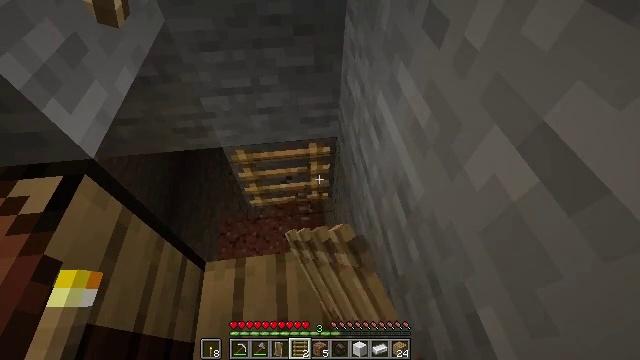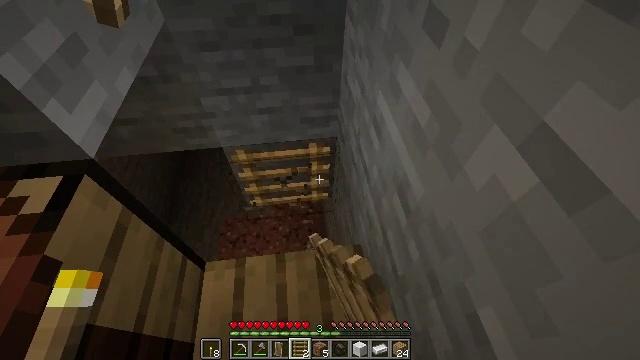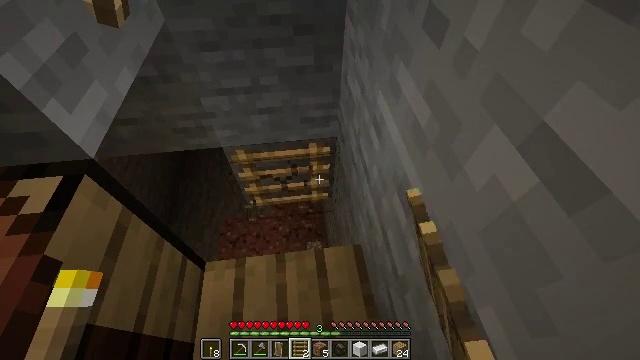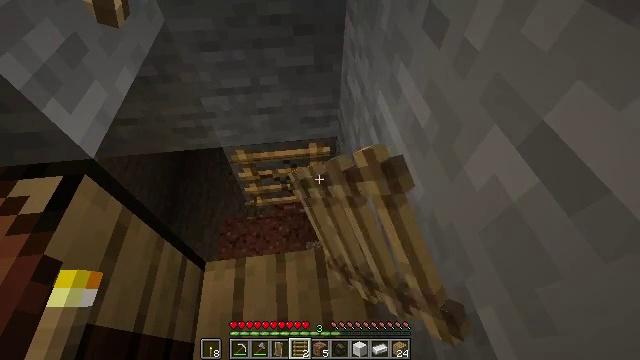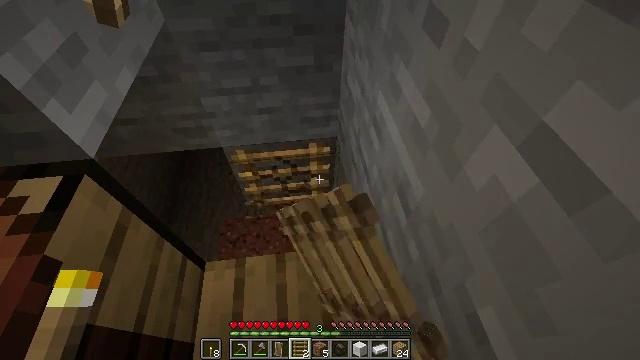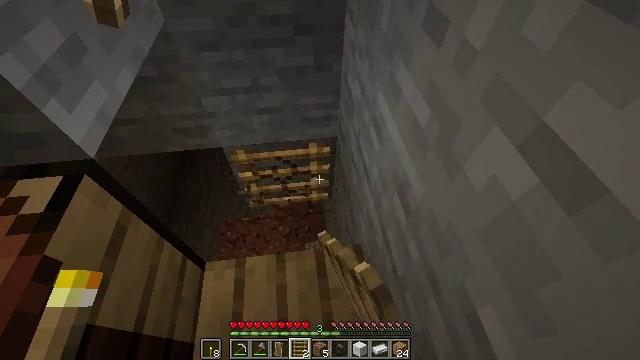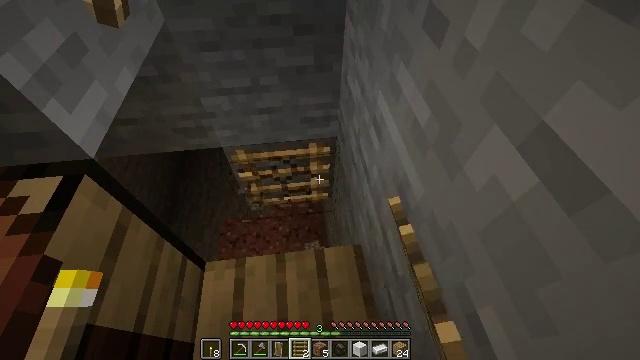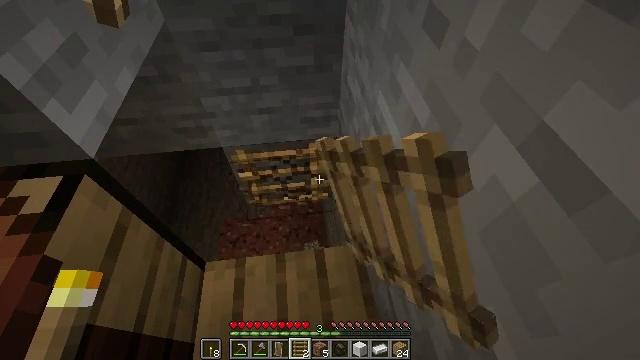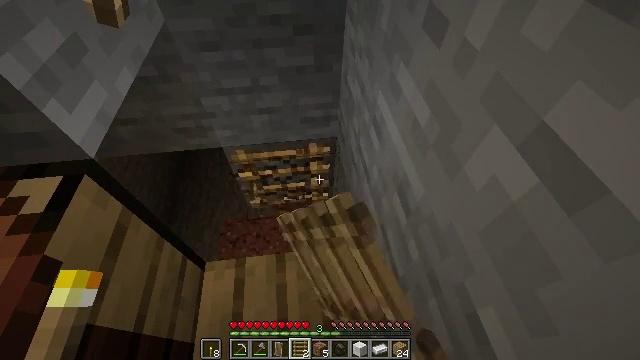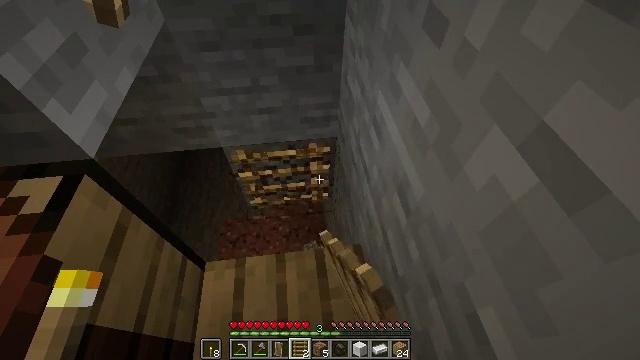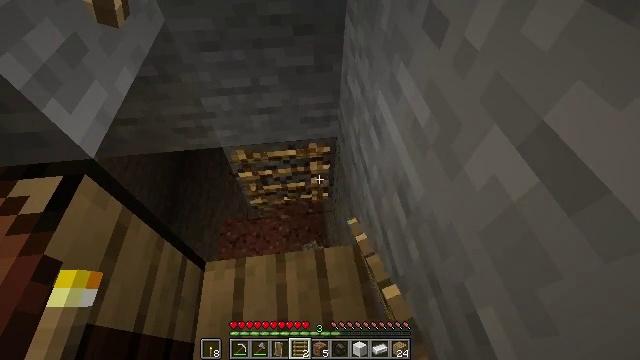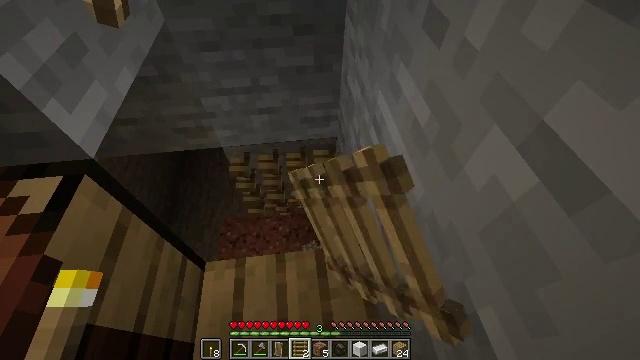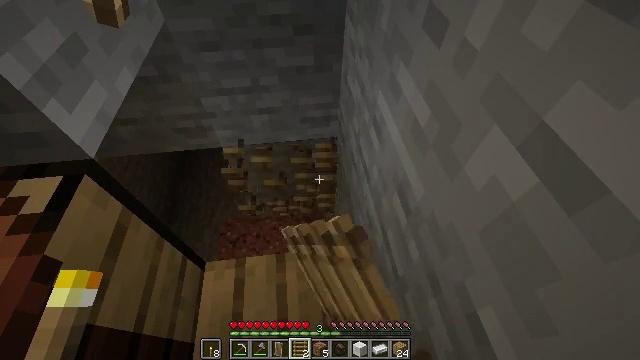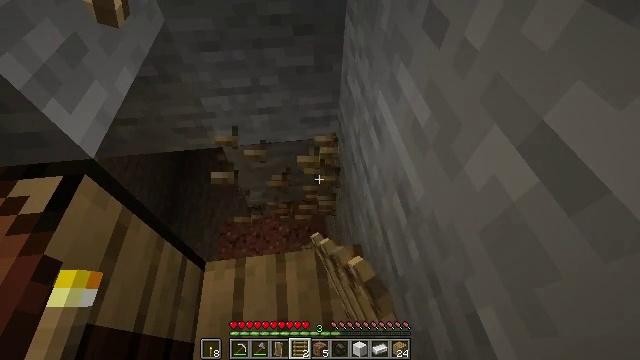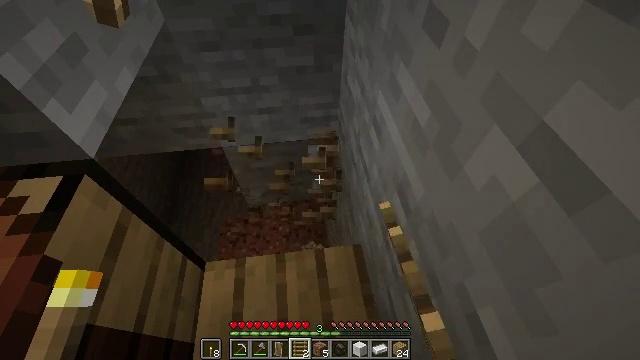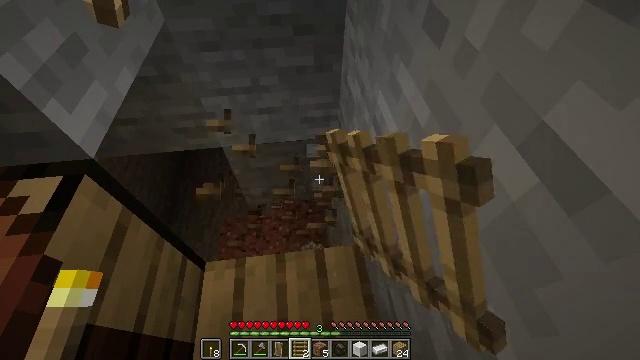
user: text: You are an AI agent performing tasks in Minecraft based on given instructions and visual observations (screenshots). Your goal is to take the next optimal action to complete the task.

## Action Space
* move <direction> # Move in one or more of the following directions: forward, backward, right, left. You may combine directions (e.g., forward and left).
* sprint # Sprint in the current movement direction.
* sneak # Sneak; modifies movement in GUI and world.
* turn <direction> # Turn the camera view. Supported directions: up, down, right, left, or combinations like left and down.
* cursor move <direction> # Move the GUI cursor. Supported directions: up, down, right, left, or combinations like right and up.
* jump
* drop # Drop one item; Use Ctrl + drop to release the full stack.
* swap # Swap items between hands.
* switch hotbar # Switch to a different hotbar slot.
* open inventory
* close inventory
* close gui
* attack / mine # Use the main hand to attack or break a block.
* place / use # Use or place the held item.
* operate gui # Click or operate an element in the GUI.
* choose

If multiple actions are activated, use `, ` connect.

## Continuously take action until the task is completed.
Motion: motion action
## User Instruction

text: Collect the ladder block.
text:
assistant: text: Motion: attack / mine
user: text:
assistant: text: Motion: attack / mine
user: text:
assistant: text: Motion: attack / mine
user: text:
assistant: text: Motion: attack / mine
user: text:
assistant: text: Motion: attack / mine
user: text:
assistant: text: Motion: attack / mine
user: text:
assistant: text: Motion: attack / mine
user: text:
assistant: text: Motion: attack / mine
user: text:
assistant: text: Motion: attack / mine
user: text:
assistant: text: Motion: attack / mine
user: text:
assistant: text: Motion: attack / mine
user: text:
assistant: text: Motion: attack / mine
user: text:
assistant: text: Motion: attack / mine
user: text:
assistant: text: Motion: attack / mine
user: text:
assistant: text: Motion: attack / mine
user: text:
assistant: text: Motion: attack / mine